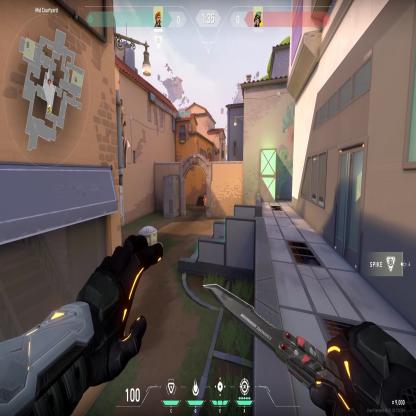
Label: enemy